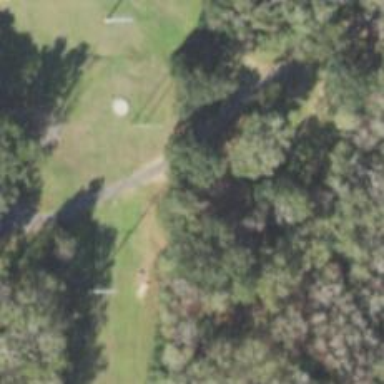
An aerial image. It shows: Disc golf basket.